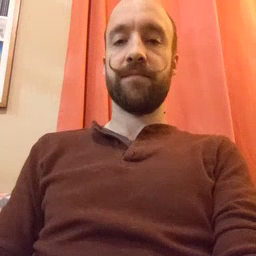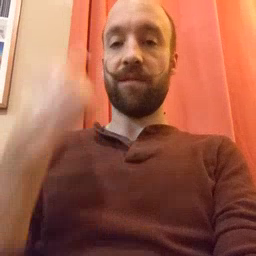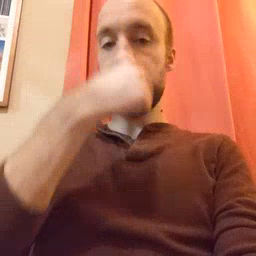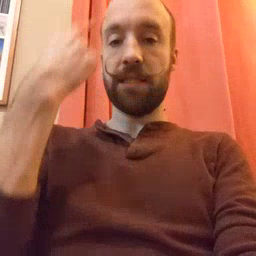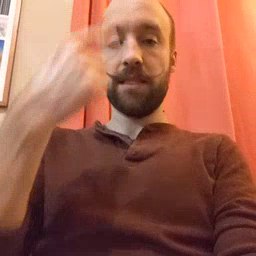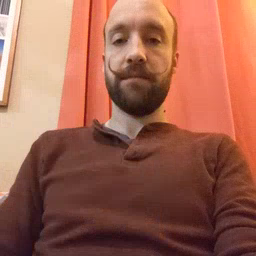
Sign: face